Question: I've been using OpsHub Visual Studio Online Migration Utility over the last week to move projects to VSO.
One of our larger projects ran for about 36 hours and after all revisions and changesets have passed, I'm getting a Migration Failed result.
Under the Work Item section I'm seeing a "Migration Halted" link, with the attached screenshot.

I've restarted the servers, cleared the TFS Caches, etc. If I start the migration again it takes a long time (about half an hour or more) before it fails again with the same result.
I really don't want to re-run the whole thing for another 36 hours only to run into the same issue again.
What to do?
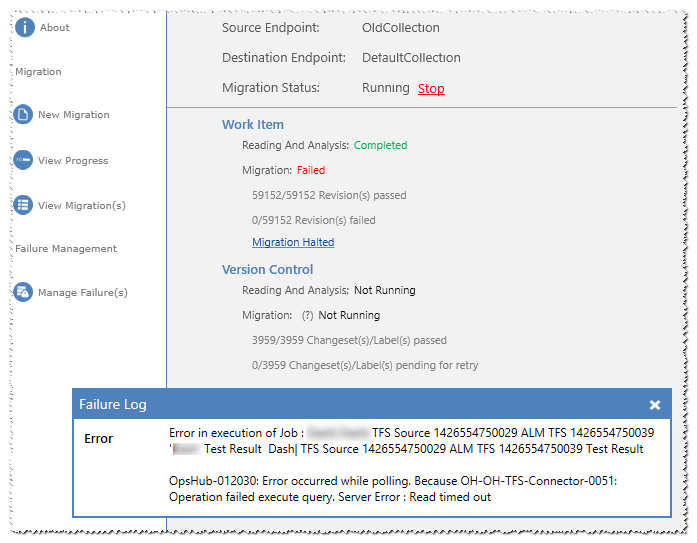
Answer: Taking my queue from the phrase "Test Result" in the error message, I ended up working around the above issue by doing the following:
1. Reduced the build history by deleting old builds we definitely no longer needed and made sure to also delete all the attachments (like test results) from the builds I was able to delete.
2. Reduced the Test Result data by cleaning up attachments using the TFS PowerTools Test Attachment Cleaner tool. (We have this project since TFS2008 where a lot attachments were included with automated builds than since TFS 2012). The following link was particularly useful in this regard : Guide to reduce TFS database growth using the Test Attachment Cleaner
3. While I was at it, I also cleaned out other "non-test result" attachments. (Not sure if this has any impact on resolving this particular issue.
After the above actions, I re-started the same migration and after a long while (~45 mins) it completed successfully.
The following supplemental link is interesting too : <URL>